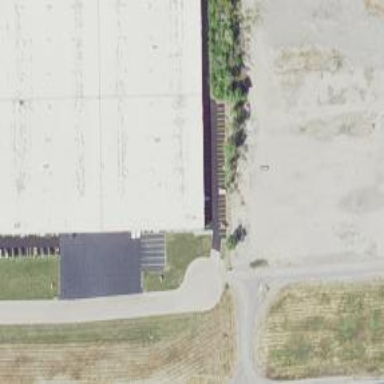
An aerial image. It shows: Industrial building.